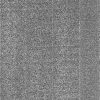
Atmospheric dust classification: dusty